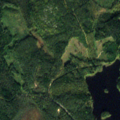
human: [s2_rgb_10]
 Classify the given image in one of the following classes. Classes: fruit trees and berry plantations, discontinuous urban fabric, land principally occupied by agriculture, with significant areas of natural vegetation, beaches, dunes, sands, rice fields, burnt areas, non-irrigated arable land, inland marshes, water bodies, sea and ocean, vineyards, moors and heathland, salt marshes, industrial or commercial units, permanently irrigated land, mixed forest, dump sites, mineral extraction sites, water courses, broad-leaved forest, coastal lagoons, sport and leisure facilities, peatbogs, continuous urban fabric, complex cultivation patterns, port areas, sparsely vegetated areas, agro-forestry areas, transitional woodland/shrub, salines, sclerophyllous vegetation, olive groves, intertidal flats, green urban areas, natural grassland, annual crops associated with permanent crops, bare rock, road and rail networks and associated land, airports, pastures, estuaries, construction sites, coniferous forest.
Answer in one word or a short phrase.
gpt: broad-leaved forest, coniferous forest, water bodies